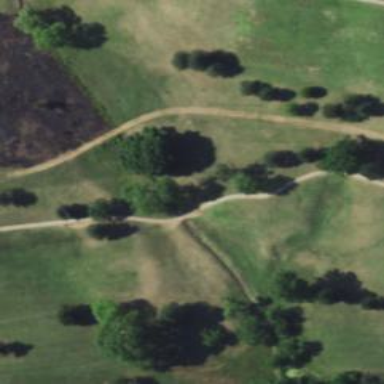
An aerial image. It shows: Service road with bridge used as golf cart path.